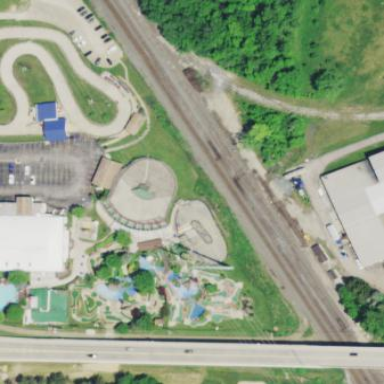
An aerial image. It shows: Theme park.